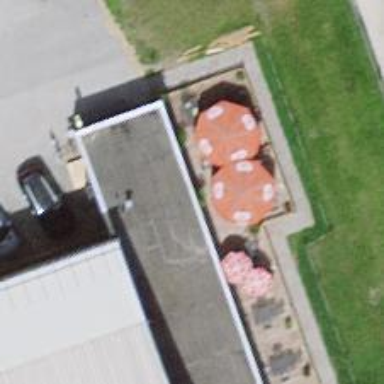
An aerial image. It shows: Restaurant.